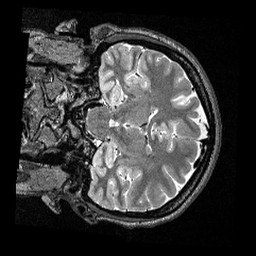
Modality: T2w
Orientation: coronal
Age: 24
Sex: female
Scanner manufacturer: siemens
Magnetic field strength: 3 T
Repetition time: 3.2 s
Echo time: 0.479 s